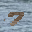
Label: 7